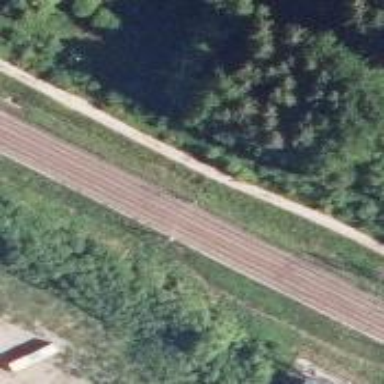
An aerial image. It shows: Continuous rail railway with electrified contact line.